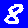
Digit: 8